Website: lowes
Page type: payment
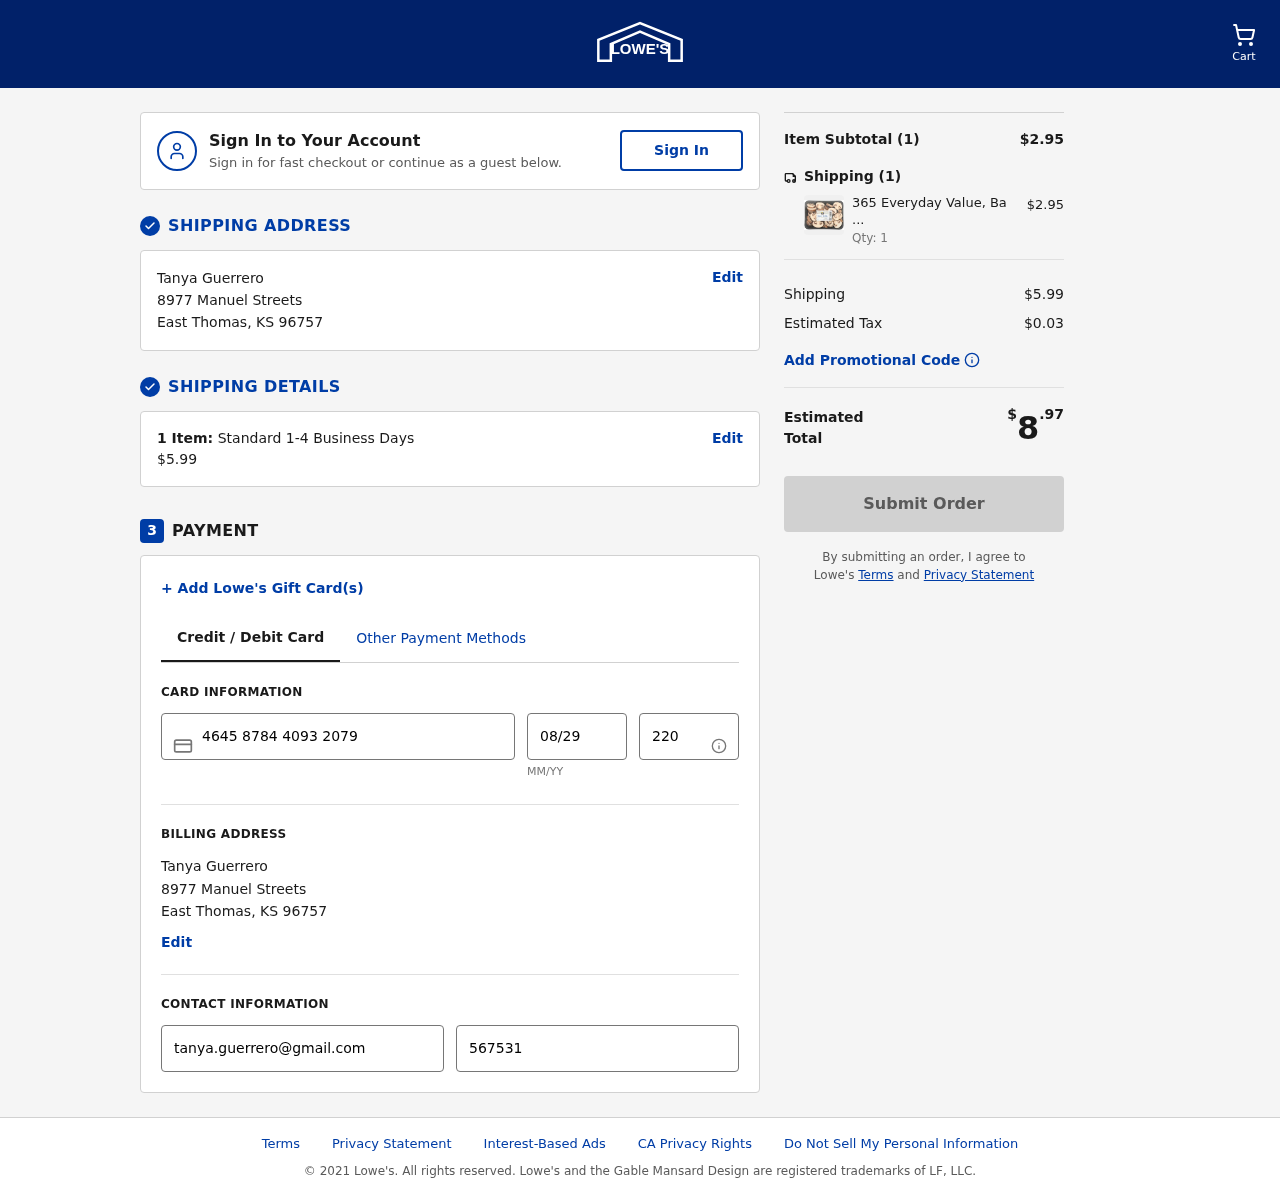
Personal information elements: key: PII_CARD_CVV
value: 220
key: PII_CARD_EXPIRY
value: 08/29
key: PII_CARD_NUMBER
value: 4645 8784 4093 2079
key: PII_CITY
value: East Thomas
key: PII_EMAIL
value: tanya.guerrero@gmail.com
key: PII_FULLNAME
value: Tanya Guerrero
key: PII_PHONE
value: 5675311796
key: PII_POSTCODE
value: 96757
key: PII_STATE_ABBR
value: KS
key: PII_STREET
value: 8977 Manuel Streets
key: PII_FULLNAME2
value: Tanya Guerrero
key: PII_STREET2
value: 8977 Manuel Streets
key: PII_CITY2
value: East Thomas
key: PII_STATE_ABBR2
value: KS
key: PII_POSTCODE2
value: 96757
Product elements: key: PRODUCT1_NAME
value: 365 Everyday Value, Baby Bella Sliced Mushrooms, 8 oz
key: PRODUCT1_PRICE
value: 2.95
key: PRODUCT1_QUANTITY
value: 1
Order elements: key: ORDER_NUM_ITEMS
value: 1
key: ORDER_SHIPPING_COST
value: $5.99
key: ORDER_NUM_ITEMS2
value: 1
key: ORDER_SUBTOTAL
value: $2.95
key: ORDER_NUM_ITEMS3
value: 1
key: ORDER_SHIPPING_COST2
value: $5.99
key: ORDER_TAX
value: $0.03
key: ORDER_TOTAL
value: $8.97